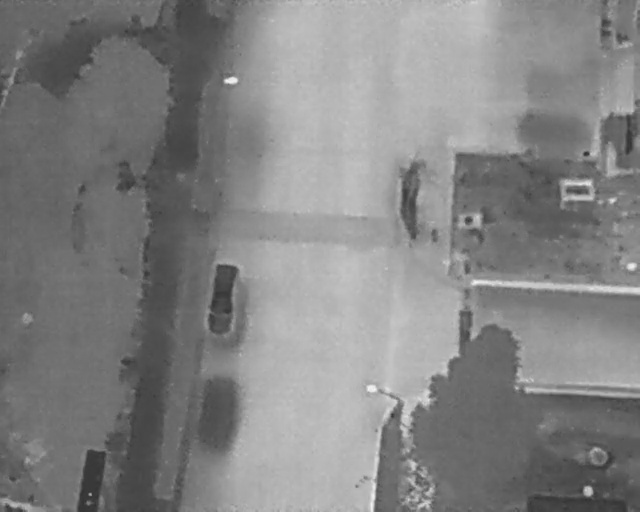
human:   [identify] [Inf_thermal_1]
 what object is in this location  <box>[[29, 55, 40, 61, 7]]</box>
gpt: <ref>1 medium car at the center</ref>